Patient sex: M
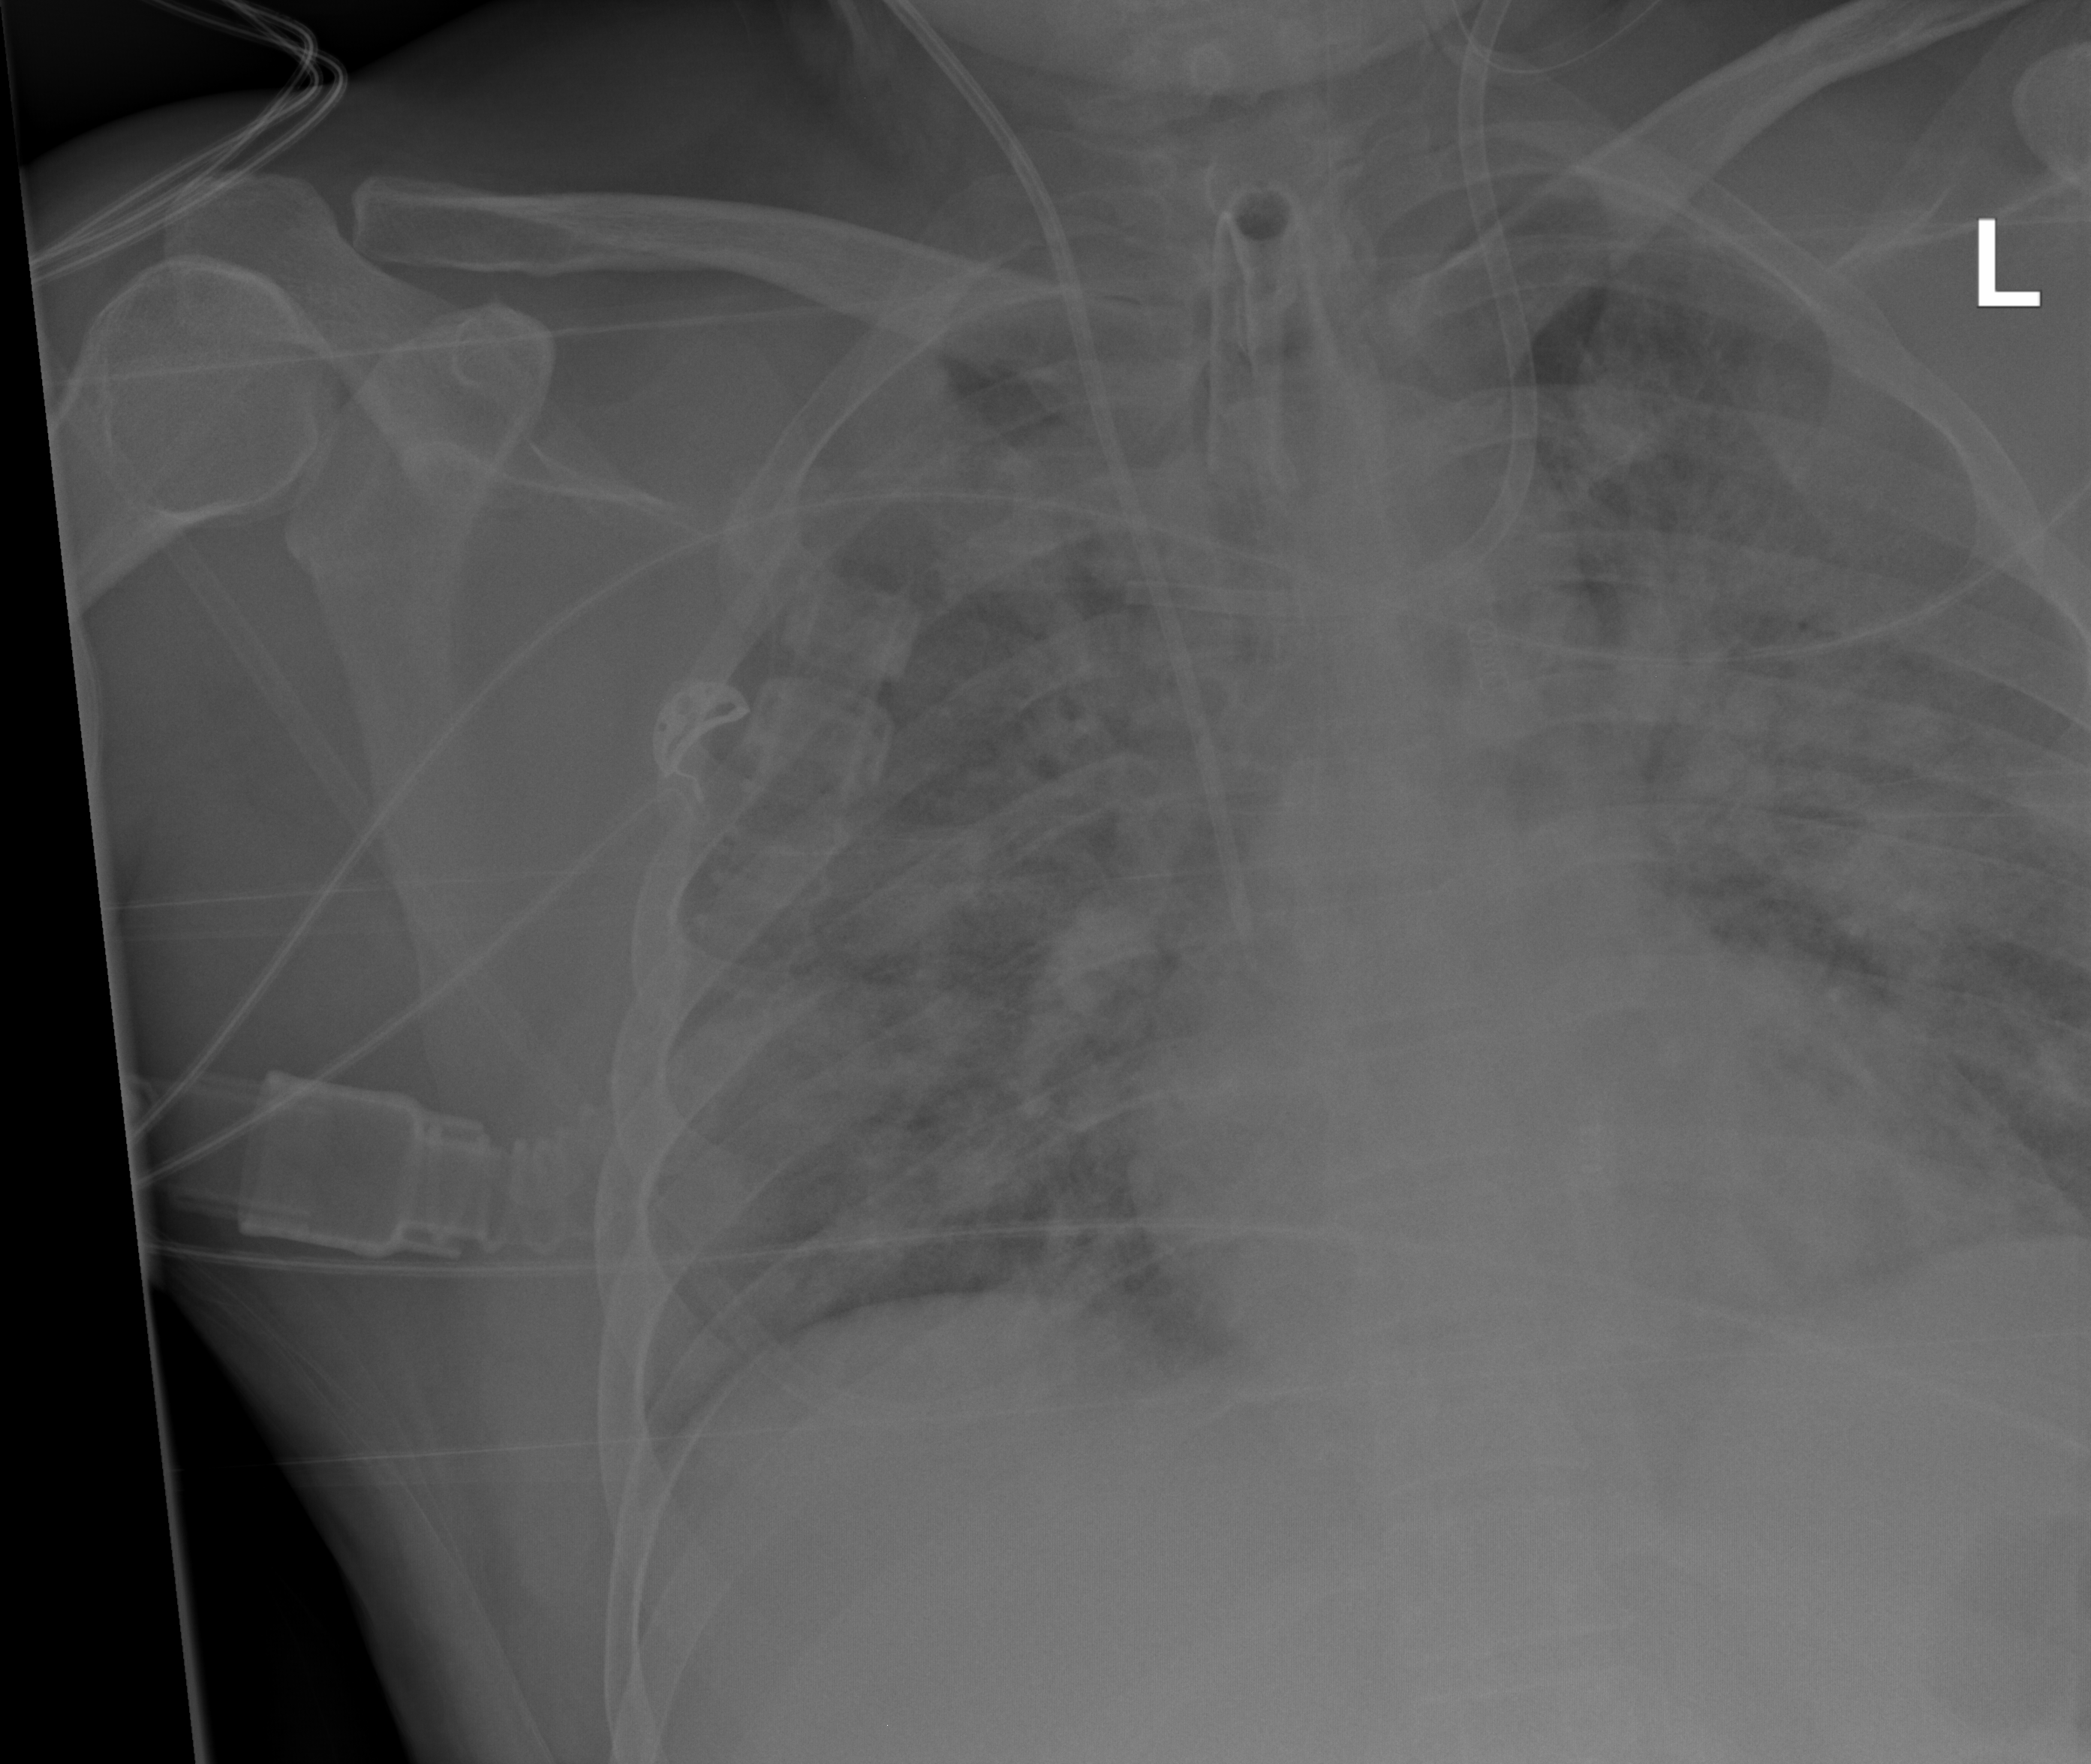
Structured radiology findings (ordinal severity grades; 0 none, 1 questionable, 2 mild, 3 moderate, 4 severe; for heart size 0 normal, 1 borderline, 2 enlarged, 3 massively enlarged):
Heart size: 1
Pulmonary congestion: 1
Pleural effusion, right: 0
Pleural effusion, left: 0
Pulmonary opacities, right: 3
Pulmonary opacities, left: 3
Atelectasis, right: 2
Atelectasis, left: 2